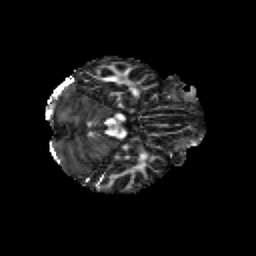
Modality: FA
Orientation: axial
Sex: male
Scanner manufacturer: siemens
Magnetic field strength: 3 T
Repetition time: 5 s
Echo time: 0.071 s